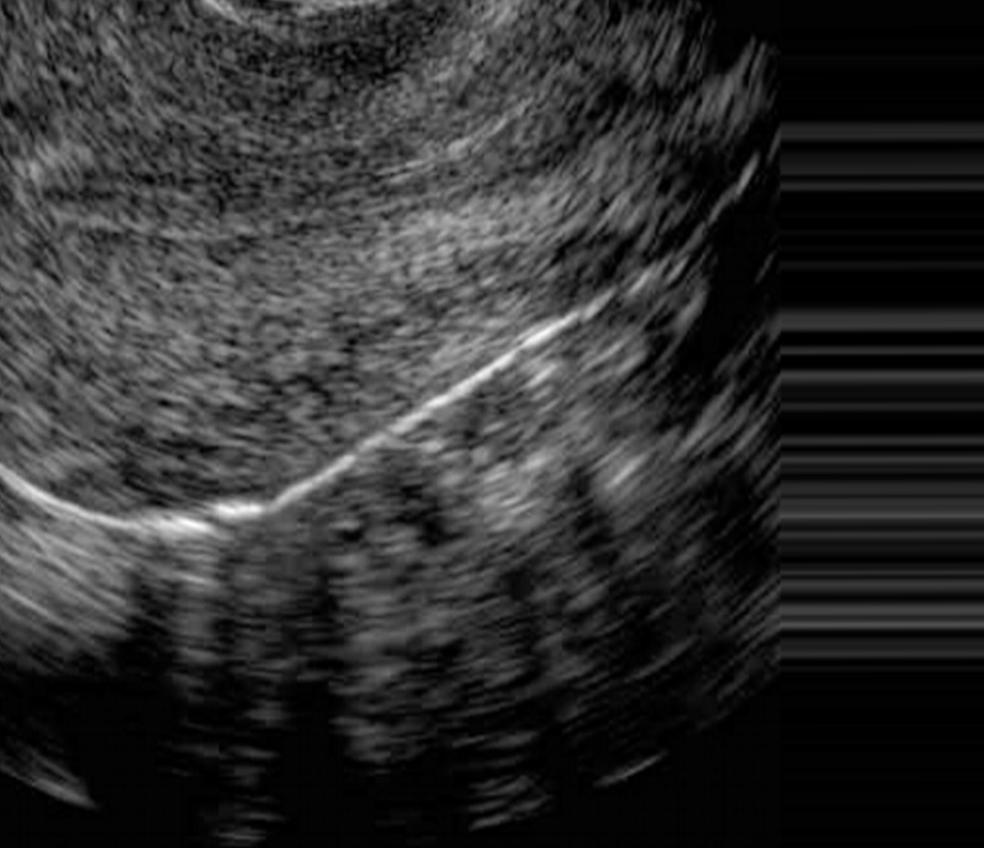
Label: notinfected